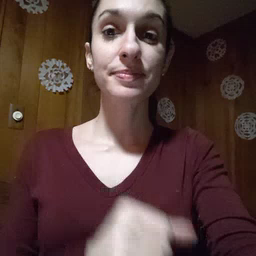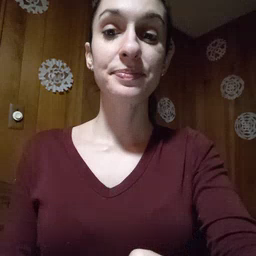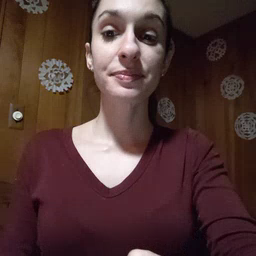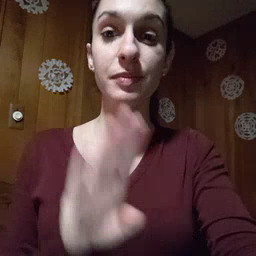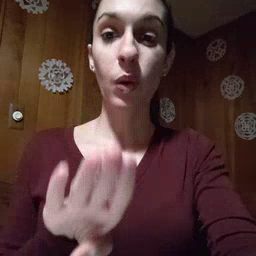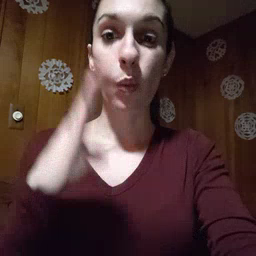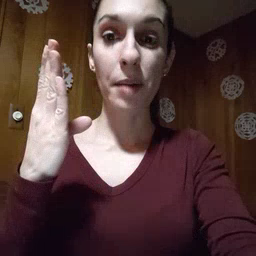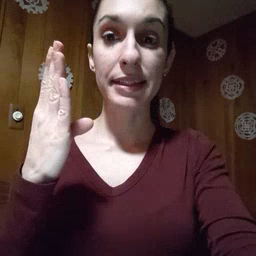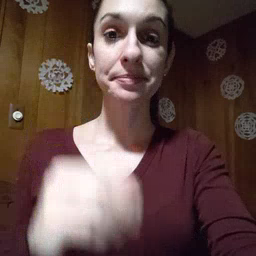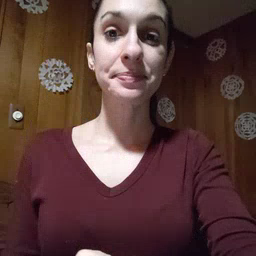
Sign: open